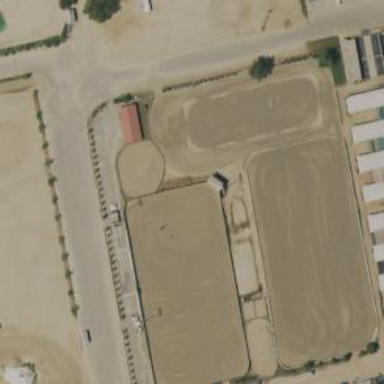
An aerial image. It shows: Equestrian pitch with dirt surface for leisure land activities.